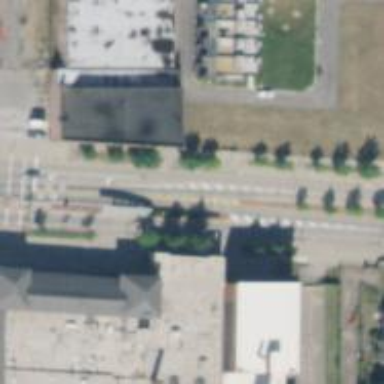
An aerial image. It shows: Busway road.